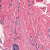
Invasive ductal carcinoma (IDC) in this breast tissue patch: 0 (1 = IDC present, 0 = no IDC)